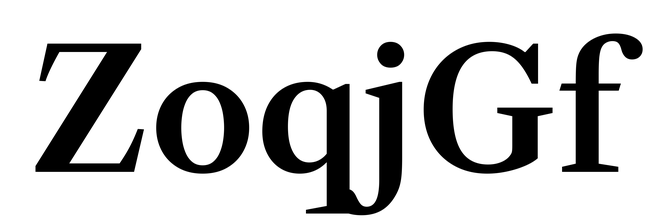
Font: LibreCaslonText_SemiBold